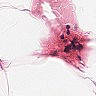
Metastatic tissue present: no